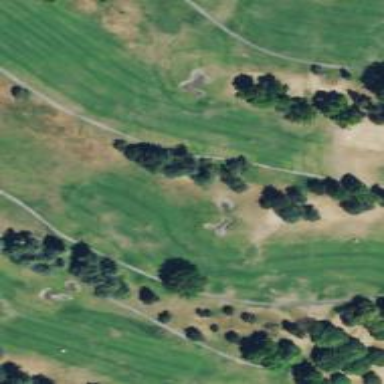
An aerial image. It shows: Golf fairway in the image.